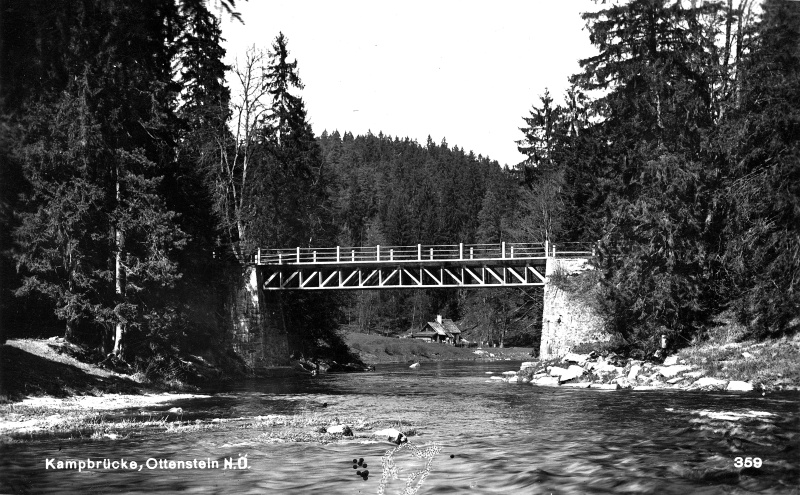
Institution: Gemeindearchiv Rastenfeld
Schlagwörter: baum, felsen, himmel, mann, meer, schatten, wasser, weiß, bäume, fluss, landschaft, ufer, grau, holz, pfeiler, schwarz, gebäude, haus, weg, wiese, mensch, stein, steine, bach, häuser, hügel, natur, brücke, gewässer, hütte, land, wald, kamin, schornstein, gischt, sommer, ruhe, berge, gebirge, verlassen, alm, stromschnelle, stromschnellen, strömung, tannen, metall, bauer, foto, fotografie, wandern, idyll, wälder, schwarz-weiß, gefahr, nadelbaum, tanne, frieden, ferien, österreich, freiheit, gebirgsbach, stahlbrücke, nadelbäume, fichten, gehöft, käse, postkarte, eule, träger, streben, nummer, spaß, wanderung, fische, flussufer, erholung, plätschern, uhu, abgeschieden, wsser, s/w, natürlichkeit, almöhi, brücke fluss, foto schwarzweiss, niederösterreich, br�cke, 359, ottenstein, kampbrücke, waldviertel, kampfbrücke, foto postkarte, nrücke, waldviertler idylle, wasserenergie, nadelbäöume, österreicv, viel bäume